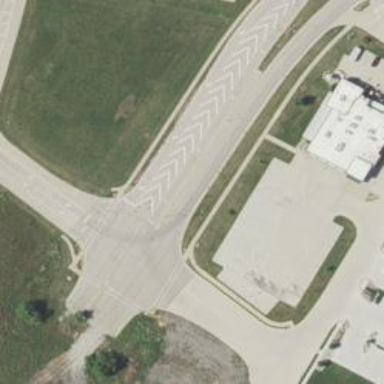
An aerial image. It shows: Road marking of gore chevron.